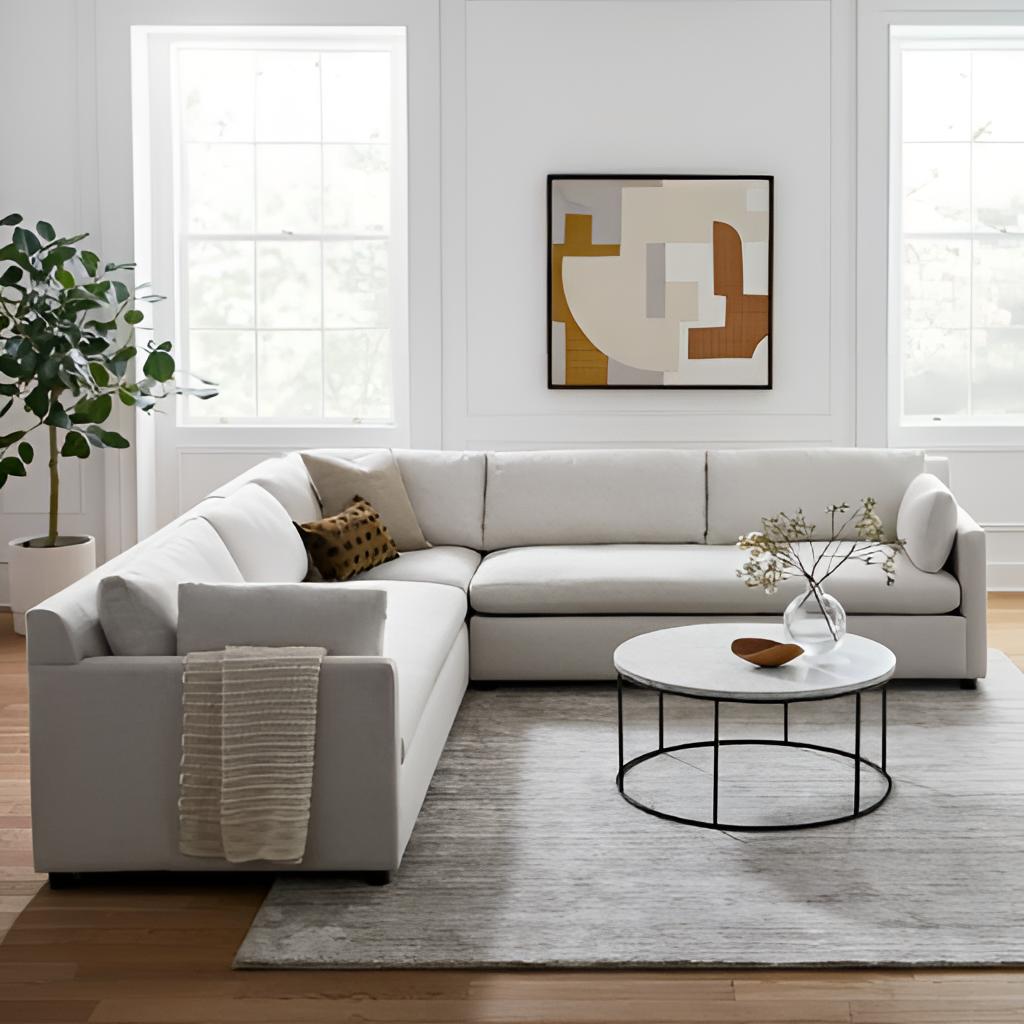
living room, cream fabric sectional sofa, paint wallpaper, with solid pattern, modern, wood flooring, with plank pattern